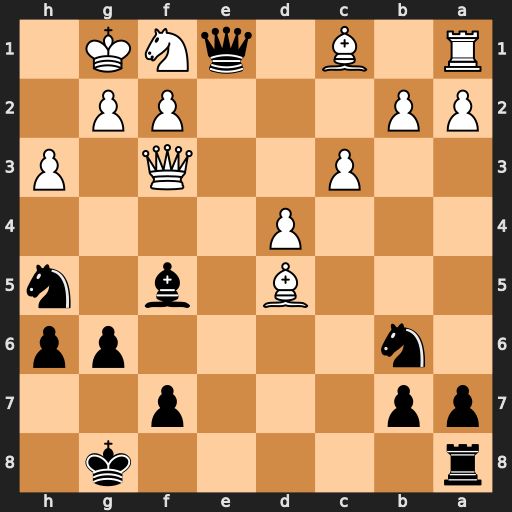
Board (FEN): r5k1/pp3p2/1n4pp/3B1b1n/3P4/2P2Q1P/PP3PP1/R1B1qNK1
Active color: b
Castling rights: -
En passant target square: -
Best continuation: Nxd5 Qxd5 Bd3